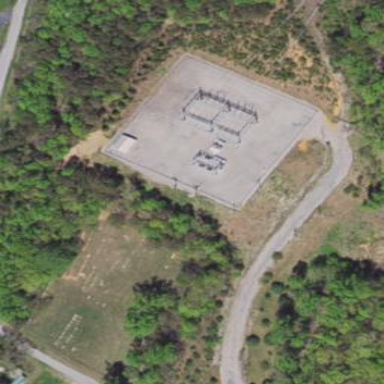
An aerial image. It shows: Distribution level power substation enclosed by fence.